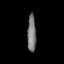
Tissue: skin
Cell type: Epithelial cells
Senescence score: 0.7908
Nuclear area (px): 318
Mean DAPI intensity: 118.186